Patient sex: M
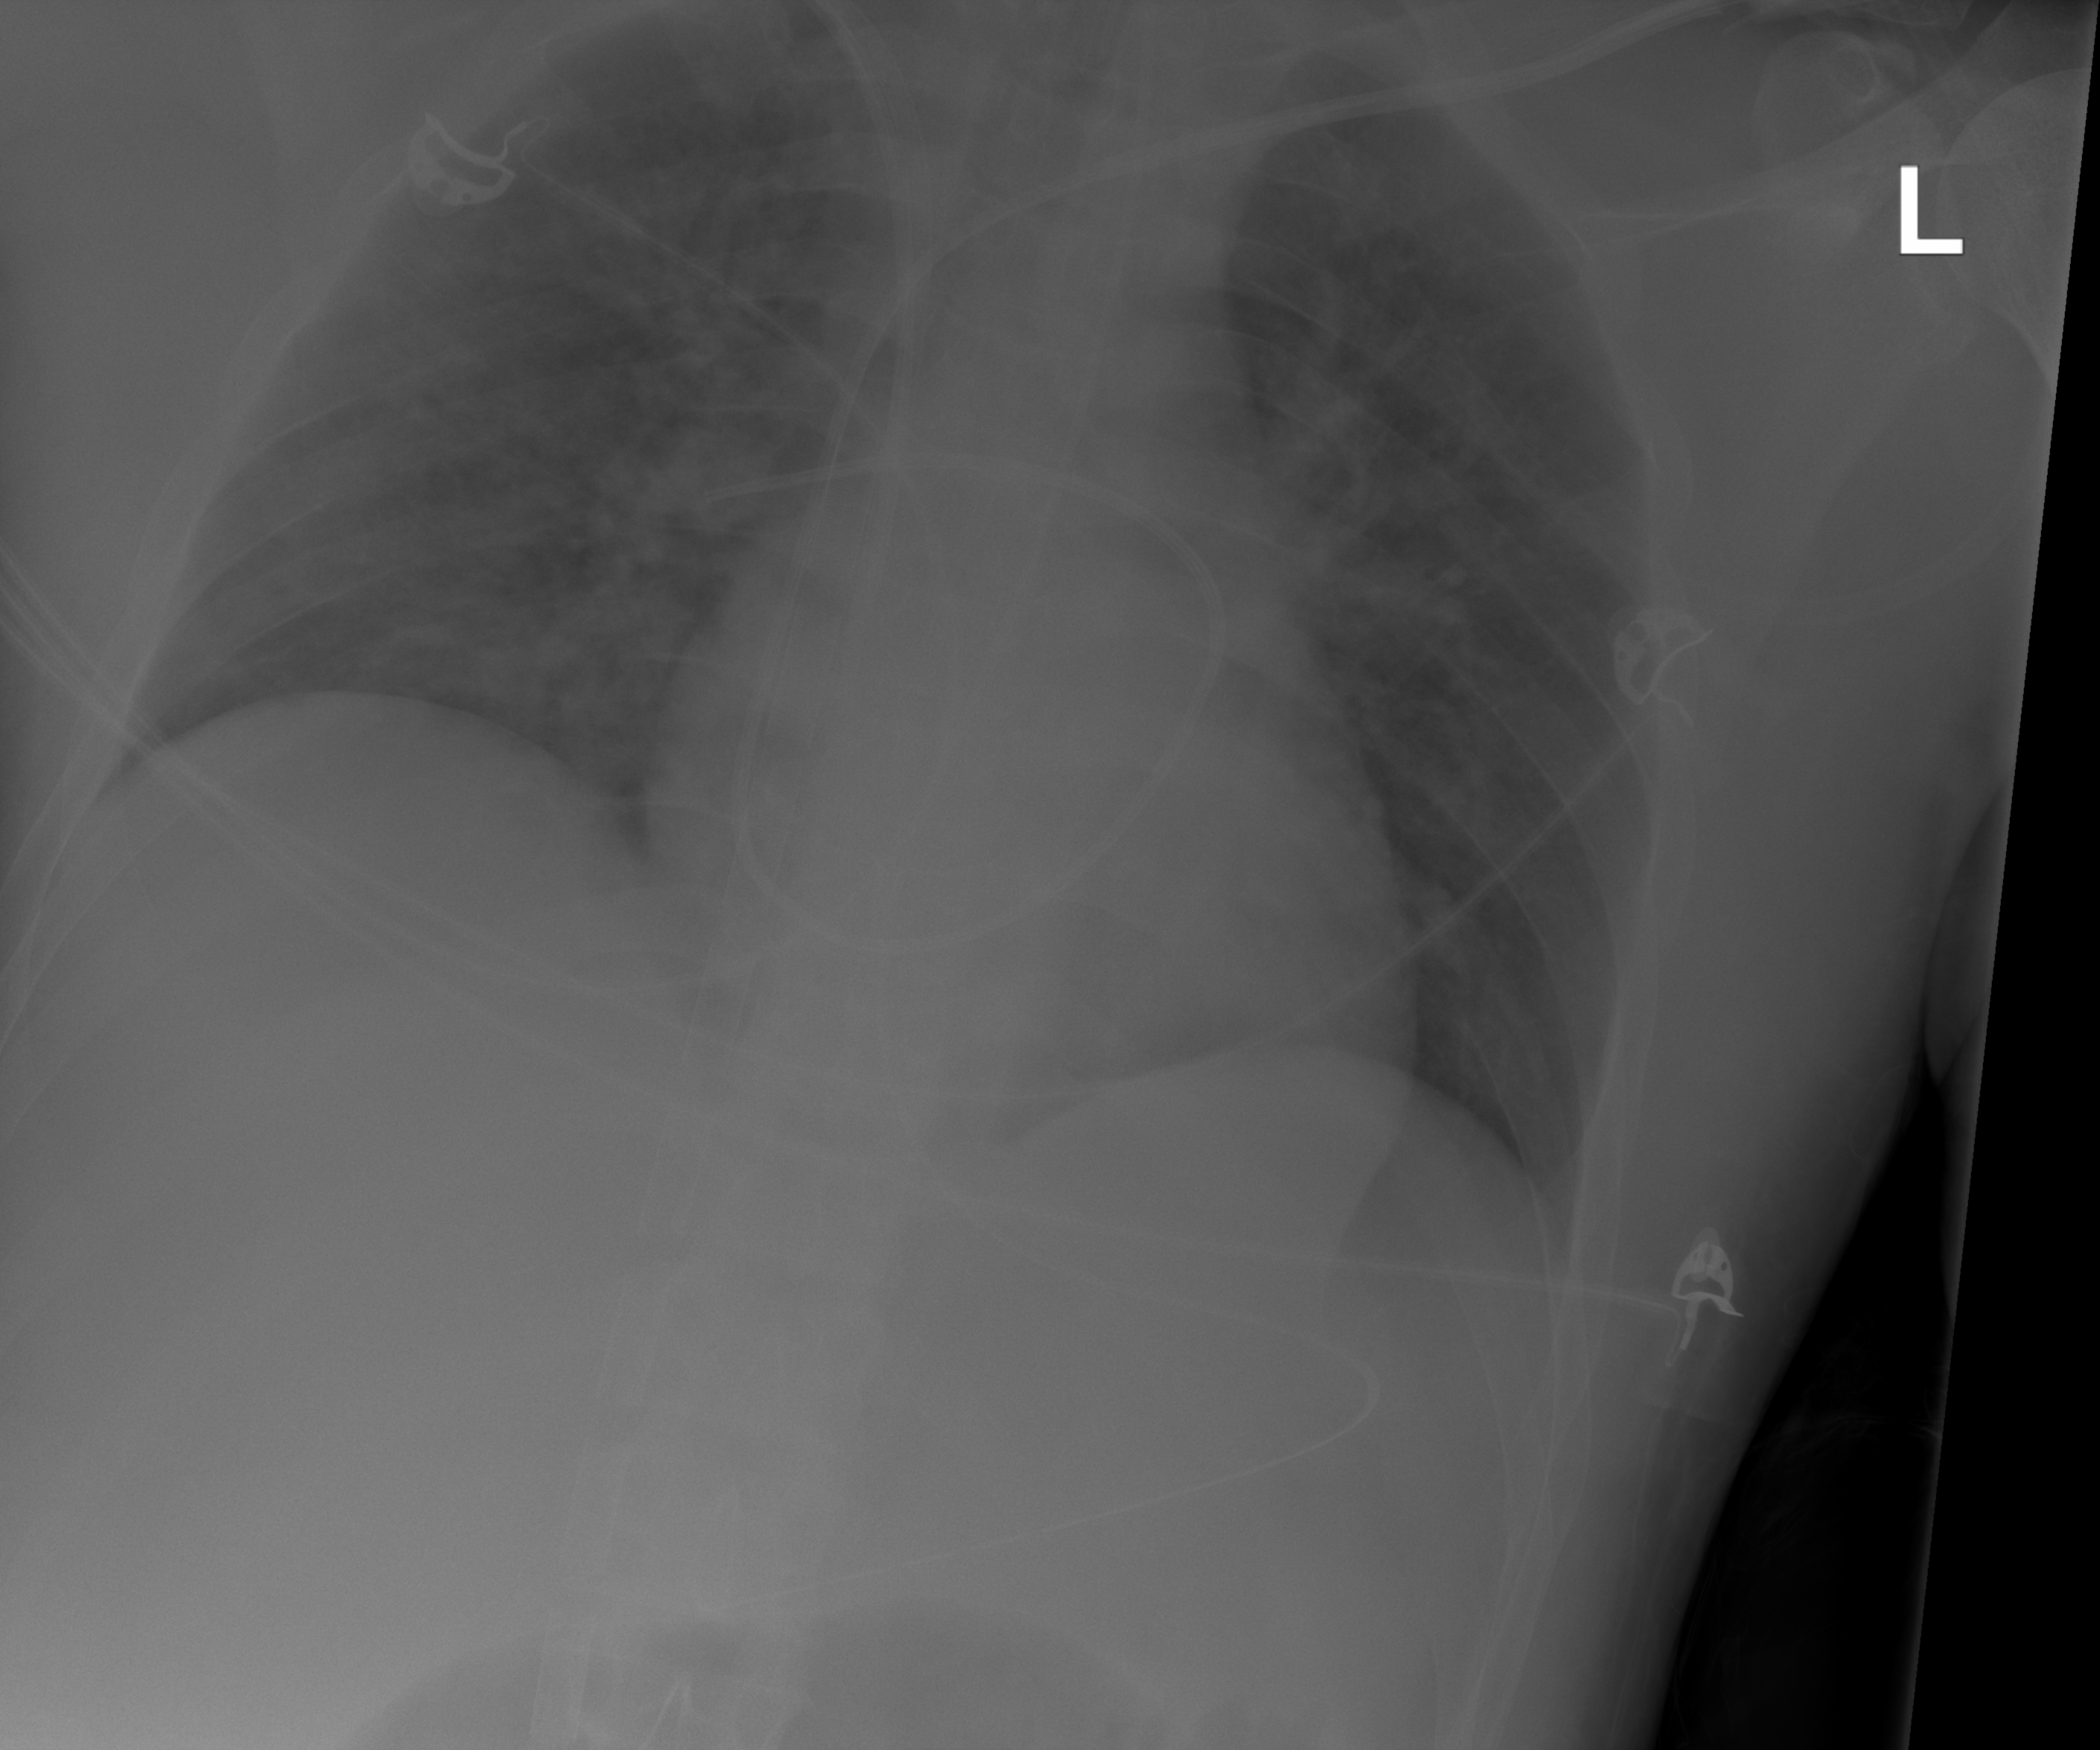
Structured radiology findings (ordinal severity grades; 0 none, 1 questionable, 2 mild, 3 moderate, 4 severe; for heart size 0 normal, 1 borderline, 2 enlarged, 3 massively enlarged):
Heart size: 1
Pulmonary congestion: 2
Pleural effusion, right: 0
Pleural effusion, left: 0
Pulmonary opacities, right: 2
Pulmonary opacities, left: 2
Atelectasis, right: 2
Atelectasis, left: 2